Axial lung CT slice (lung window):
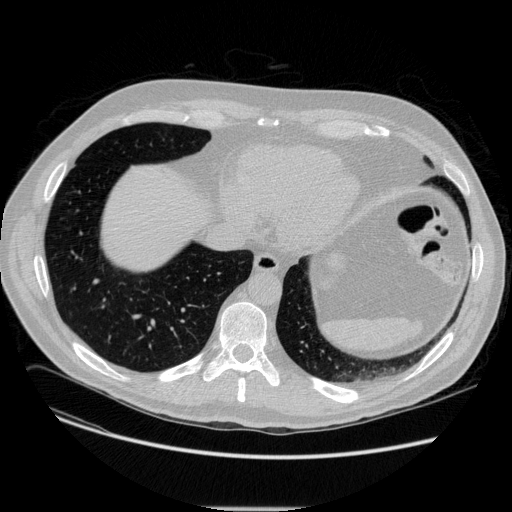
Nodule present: no